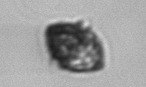
Label: Kryptoperidinium_triquetrum